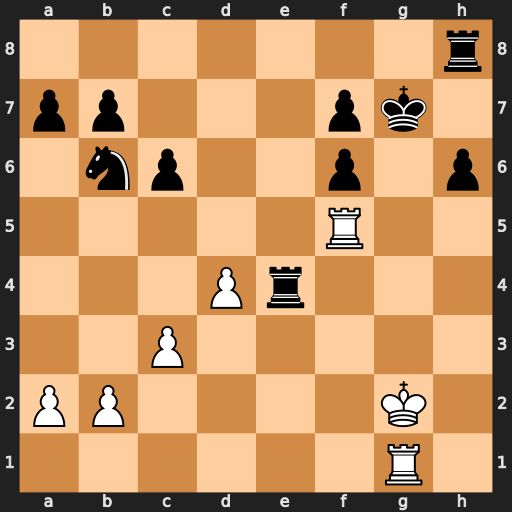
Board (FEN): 7r/pp3pk1/1np2p1p/5R2/3Pr3/2P5/PP4K1/6R1
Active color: w
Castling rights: -
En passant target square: -
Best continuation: Kf3+ Kf8 Kxe4